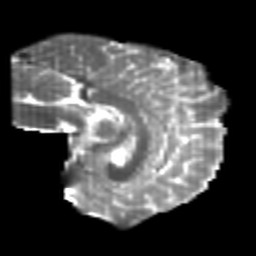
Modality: T2w
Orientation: sagittal
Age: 24
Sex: male
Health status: healthy
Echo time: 0.074 s